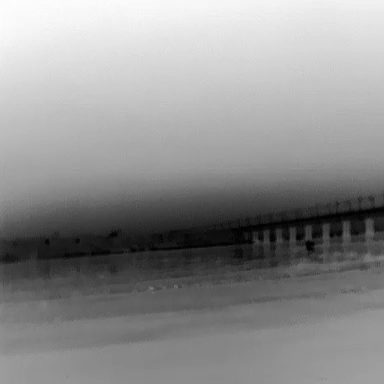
There is a warship in the infrared image.